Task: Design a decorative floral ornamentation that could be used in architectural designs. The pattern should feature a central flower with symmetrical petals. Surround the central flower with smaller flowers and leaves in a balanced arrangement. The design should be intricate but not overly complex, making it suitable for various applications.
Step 850:
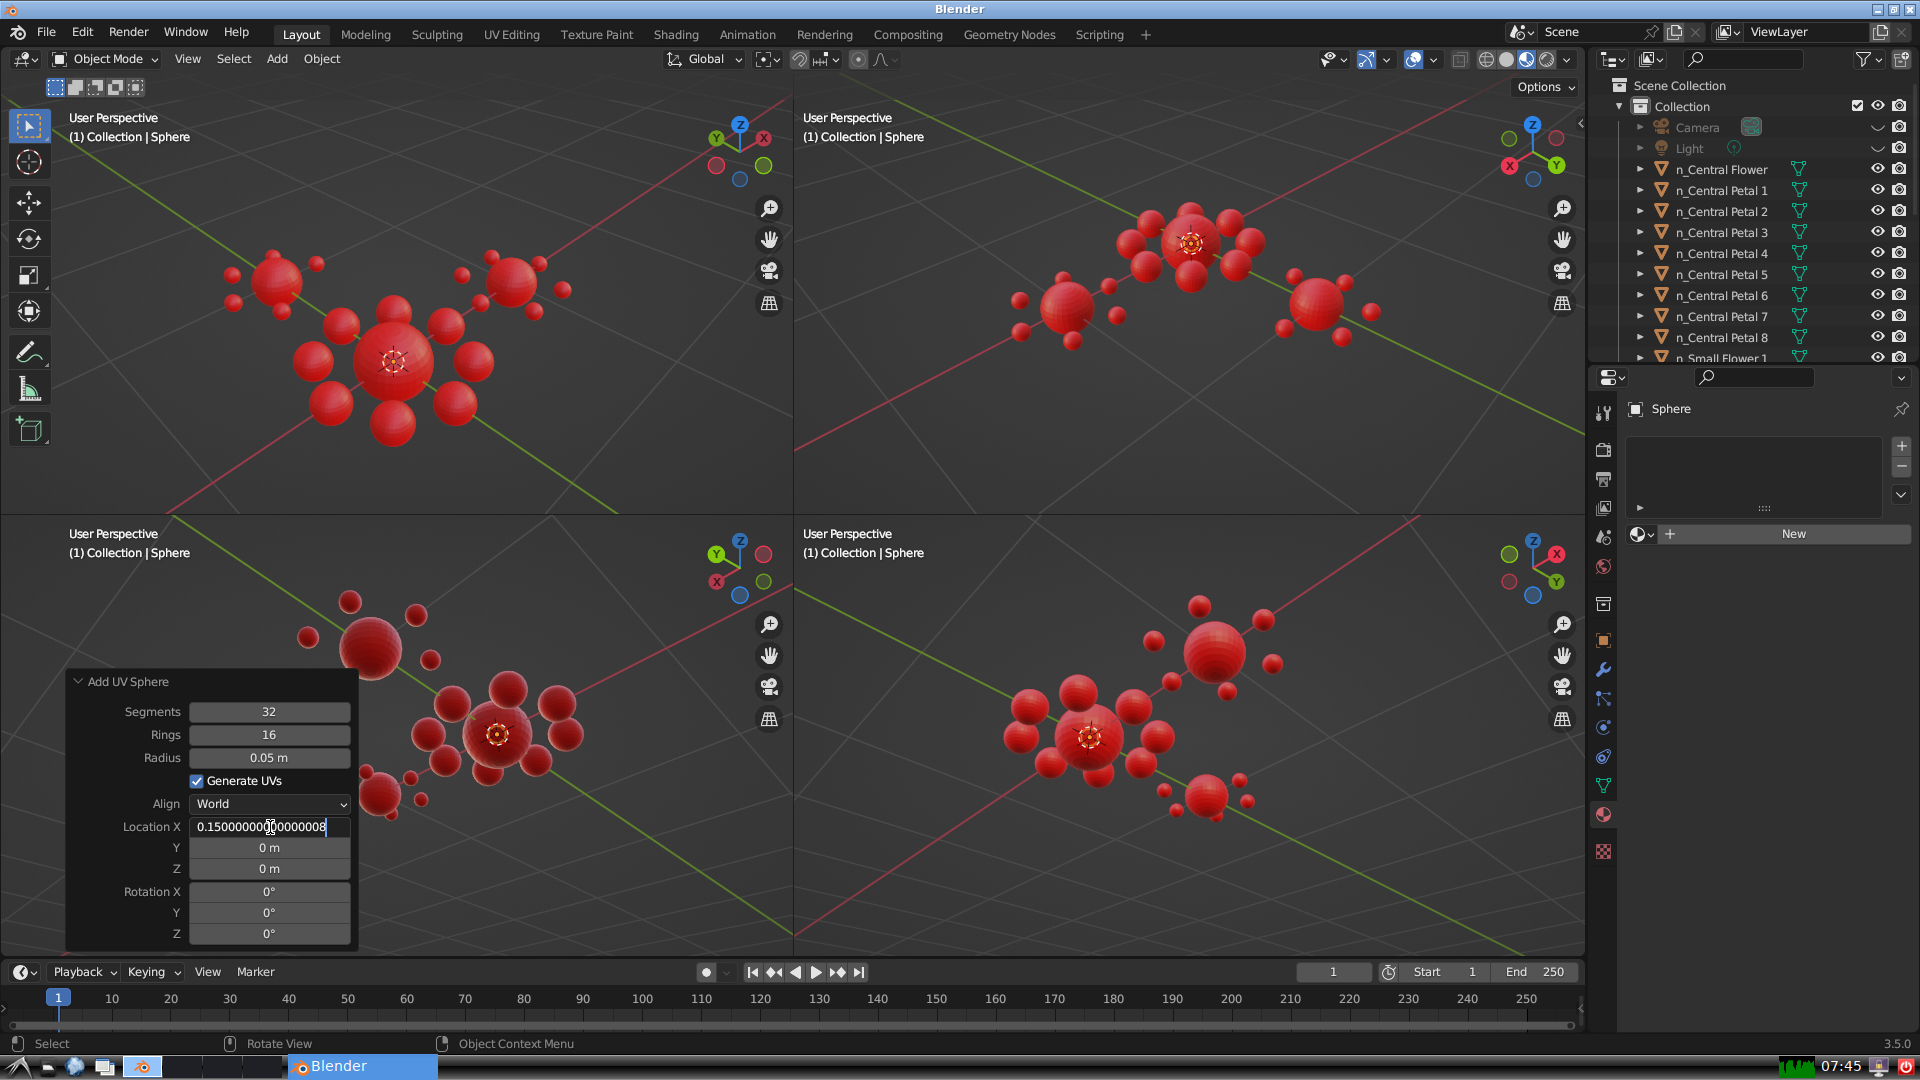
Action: {"key_press": ['Return']}